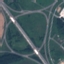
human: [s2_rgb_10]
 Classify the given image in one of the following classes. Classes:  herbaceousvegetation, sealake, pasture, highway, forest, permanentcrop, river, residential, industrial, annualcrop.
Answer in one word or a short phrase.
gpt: Highway